Question: I've set up some custom css for a advanced form I have with a website I'm creating, however no matter which way I go about it the labels and fields do not seamlessly float the the left.
<URL> and below is my css for the formatting of the gravity forms
'''
.gform_wrapper ul li.gfield.gsection {
clear: both;
width: 100%;
margin-top:1.4em;
}
.gform_wrapper ul li.gfield {
clear: none!important;
}
.entry-content .gform_fields li {
margin-right: .8em;
float: left!important;
margin: .5em;
}
.gfield.full-width {
//border: 1px solid blue;
width: 100%!important;
display: block;
}
.ginput_container input {
height: 2em;
width: 100% !important;
}
div.gform_wrapper input[type="email"], div.gform_wrapper input[type="text"], div.gform_wrapper textarea, div.gform_wrapper .ginput_complex label {
padding: 0 0 0 .5em;
}
.gform_wrapper.gf_browser_gecko ul.gform_fields li.gfield div.ginput_complex span.ginput_left select, .gform_wrapper.gf_browser_gecko ul.gform_fields li.gfield div.ginput_complex span.ginput_right select, .gform_wrapper.gf_browser_gecko ul.gform_fields li.gfield select {
width: 100%;
}
'''
I have a few mobile styles in my media queries for the phones but tablets up to the desktop doens't look as good as I'd like it to.
You can see the screenshot below as to the way it's looking when I resize the window just a tiny bit.

I just want the .gform_fields li to properly float left so that if there isn't any more room on that line to float all the way to the left on the next line, instead of showing up to the right on the line underneath.
If anyone could provide some insight as the the best way to make these fields float left at all times that would be appreciated!
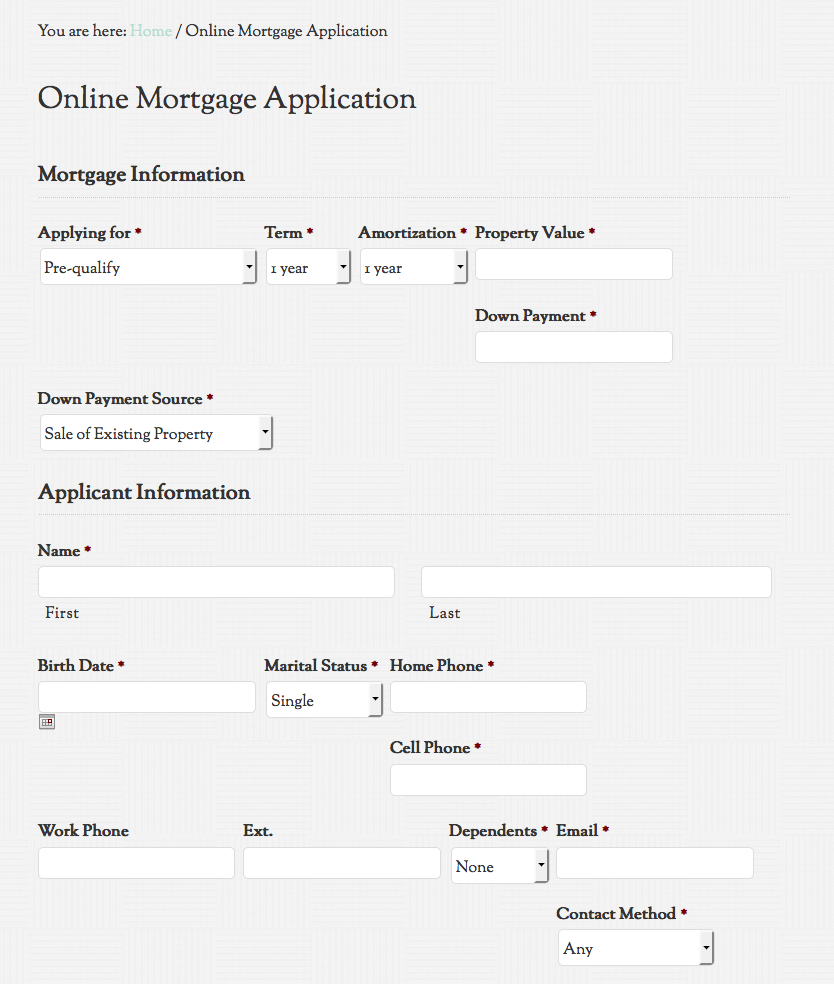
Answer: From what I see (and if I understood correctly), this is really not a problem with the floating to the left. The real issue is that the dropdowns are 5 pixels higher than the text fields.
So, if you set a min-height for the gfield (e.g.: 71px that is the height of the 'li' with a 'select' box), the problem is solved:
'''
.gform_wrapper ul li.gfield {
clear: none!important;
min-height:71px;
}
'''
There's still a problem with the calendar icon that needs to be fixed. Maybe you could prevent the new line with something like 'white-space: nowrap'. But it would require some testing.
I hope it helps. Good luck!